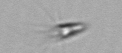
Label: Calciopappus